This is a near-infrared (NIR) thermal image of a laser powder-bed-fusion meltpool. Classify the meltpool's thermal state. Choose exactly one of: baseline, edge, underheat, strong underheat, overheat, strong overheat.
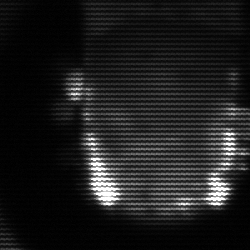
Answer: baseline